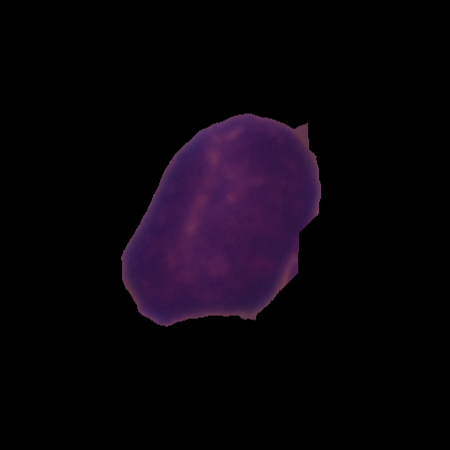
Label: healthy